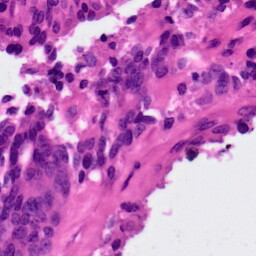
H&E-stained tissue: Ovarian